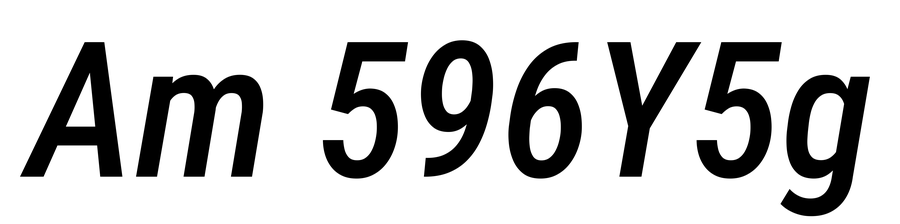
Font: Roboto-Italic_Condensed_Medium_Italic